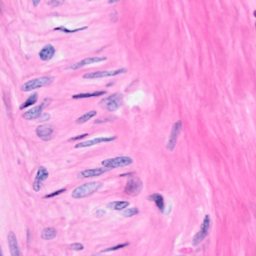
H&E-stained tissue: Breast